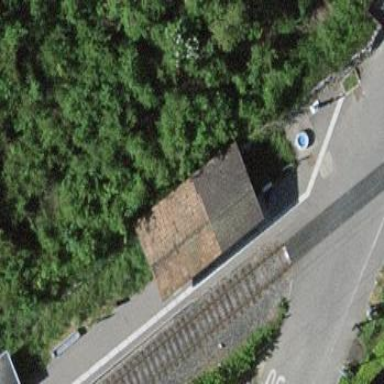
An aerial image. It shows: Gabled roof train station with shelter for public transport.